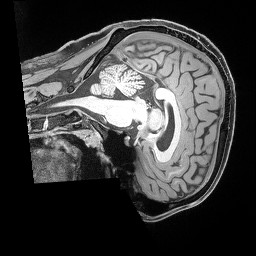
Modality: T1w
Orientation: sagittal
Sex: male
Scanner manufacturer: siemens
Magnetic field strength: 3 T
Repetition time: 2.53 s
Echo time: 0.00169 s